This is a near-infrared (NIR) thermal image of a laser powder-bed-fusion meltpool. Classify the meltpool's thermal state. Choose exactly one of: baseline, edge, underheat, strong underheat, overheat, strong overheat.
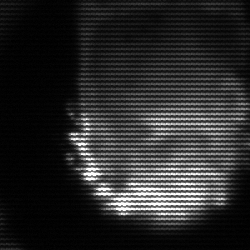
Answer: baseline